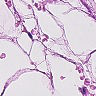
Metastatic tissue present: no